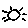
Label: sun